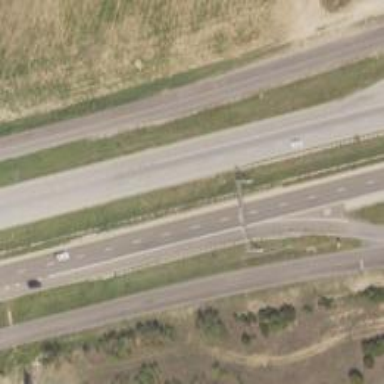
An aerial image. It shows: Motorway junction.